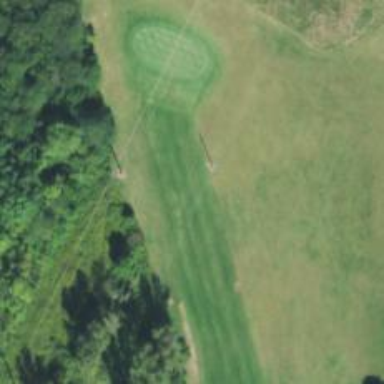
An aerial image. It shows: Golf hole.